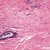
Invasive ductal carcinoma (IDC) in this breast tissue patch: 0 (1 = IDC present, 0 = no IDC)